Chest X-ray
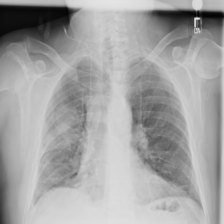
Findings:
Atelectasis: positive
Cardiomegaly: negative
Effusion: negative
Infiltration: positive
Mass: negative
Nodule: negative
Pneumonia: negative
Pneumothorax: negative
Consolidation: negative
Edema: negative
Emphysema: negative
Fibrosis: negative
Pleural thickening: negative
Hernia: negative